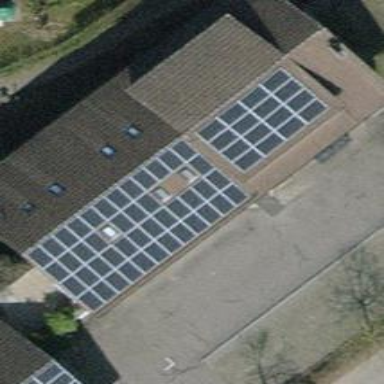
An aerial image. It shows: Small solar photovoltaic panel generator on the roof of building.